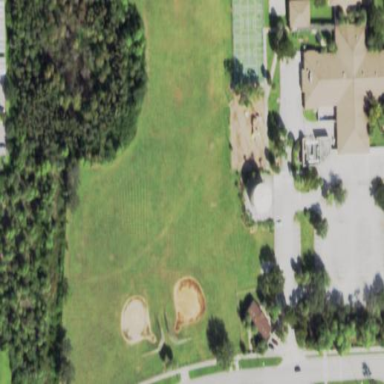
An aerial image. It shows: Baseball pitch for leisure land activities.